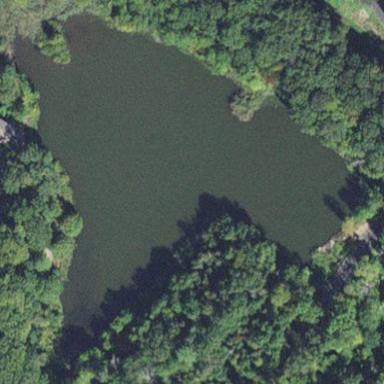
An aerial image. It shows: Pond with natural water.